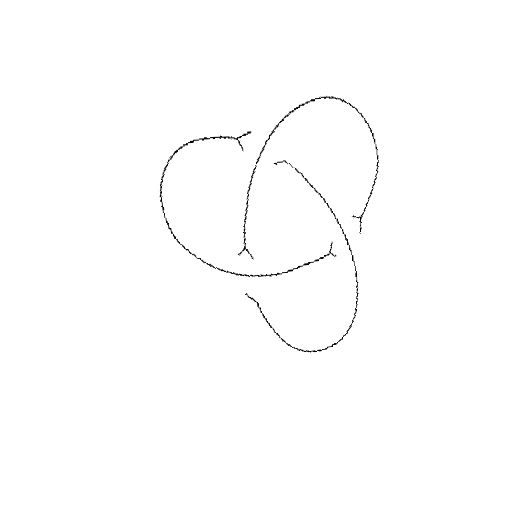
Crossing number: 3